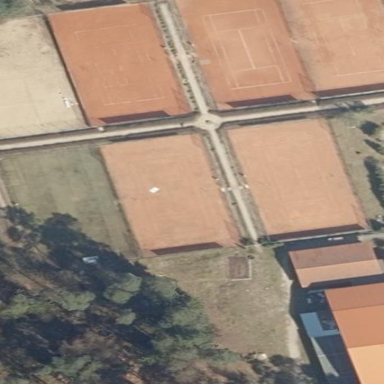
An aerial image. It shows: Clay tennis court in leisure land pitch.